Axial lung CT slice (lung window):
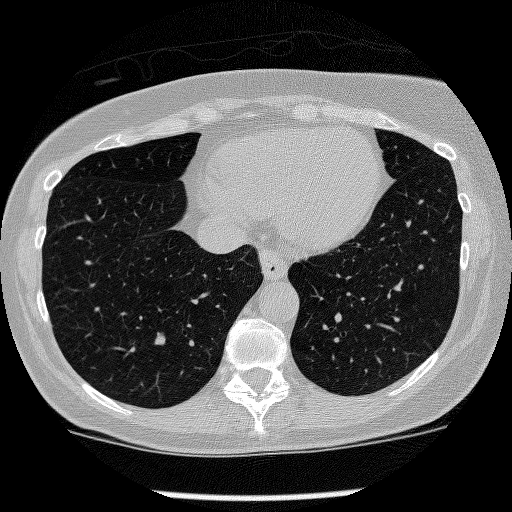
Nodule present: no